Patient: sex F, age 57
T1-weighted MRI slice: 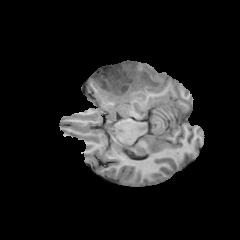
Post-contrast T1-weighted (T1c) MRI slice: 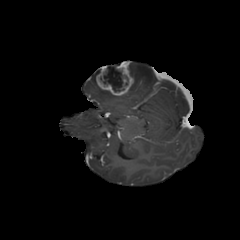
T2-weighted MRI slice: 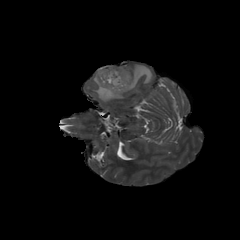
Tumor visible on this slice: yes
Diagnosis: Glioblastoma, IDH-wildtype
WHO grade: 4